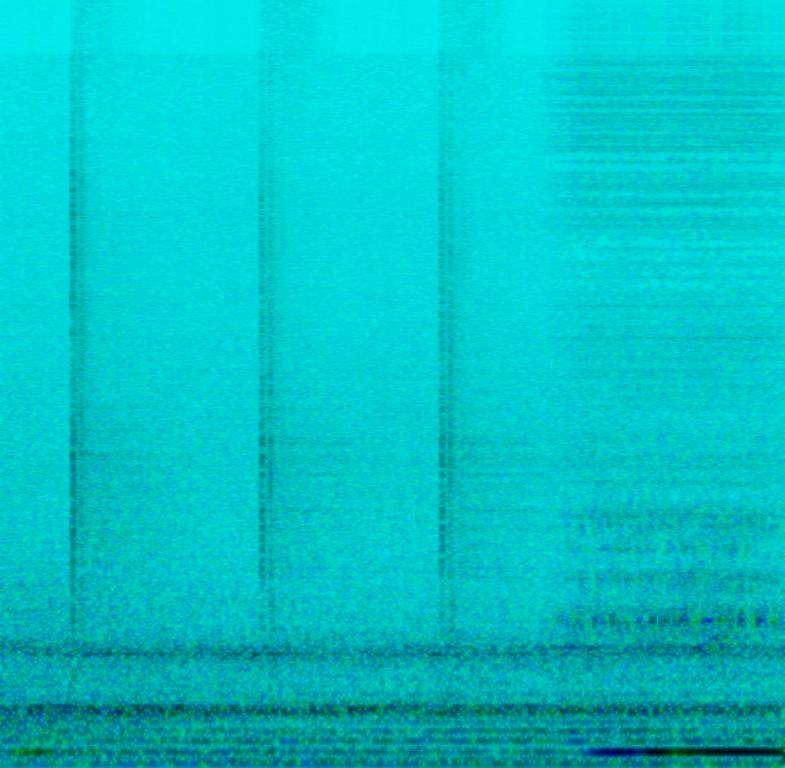
This music is instrumental. The tempo is slow with synthesiser arrangements. There are sounds of howling winds and footsteps and a droning cello harmony. The music is eerie, spooky, terrifying, sinister, dangerous and scary.